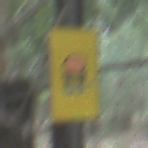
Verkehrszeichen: FahrzeugeMitWassergefaehrdenderLadungOhnePfeilsymbol
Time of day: SunriseSunset
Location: Outdoor (Nature)
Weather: NotSpecified
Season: Autumn
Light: Natural